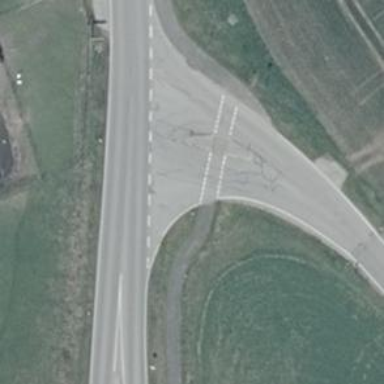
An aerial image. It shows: Crossing with traffic island that serves as traffic calming measure.